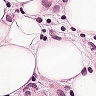
Metastatic tissue present: yes